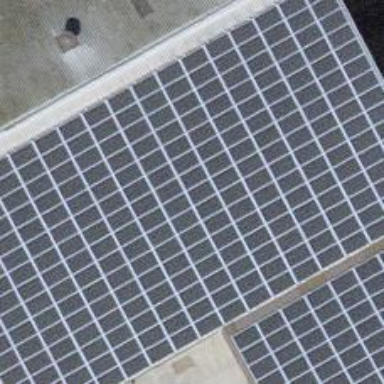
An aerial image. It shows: Solar power generator using photovoltaic panels.